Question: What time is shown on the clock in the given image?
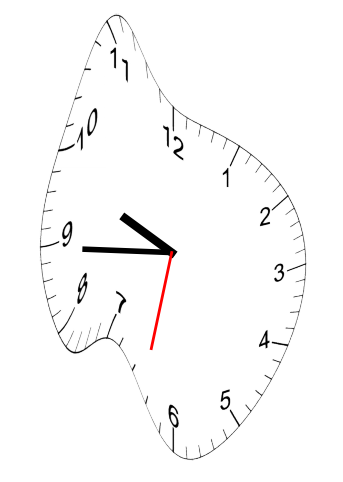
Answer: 09:44:32